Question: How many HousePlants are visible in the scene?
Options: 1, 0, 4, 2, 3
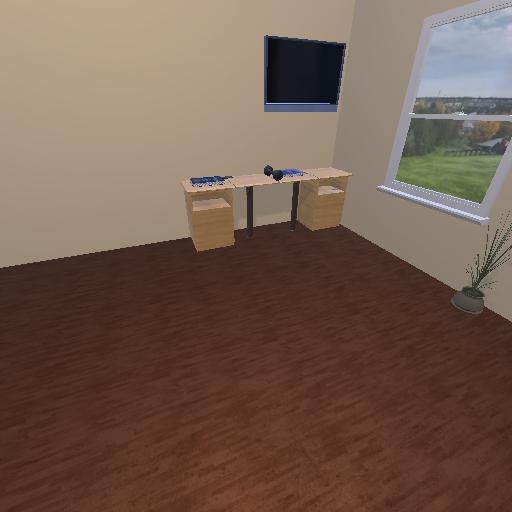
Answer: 1